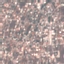
Label: Residential